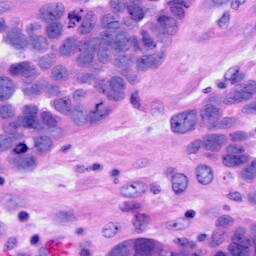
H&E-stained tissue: Ovarian